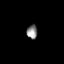
Tissue: prostate
Cell type: Fibroblasts
Senescence score: 0.7181
Nuclear area (px): 141
Mean DAPI intensity: 141.312